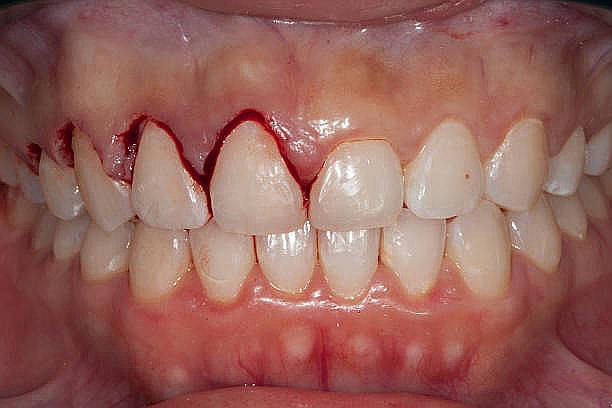
Condition: Gingivitis